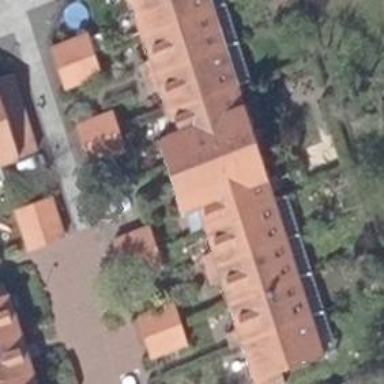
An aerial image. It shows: Gabled roof on building that houses apartments.